Question: I wanted to ask what do you think would be the best way to denoise an array of coordinate points.
I've got something like on the bottom drawing and need to convert it into what's on the top drawing.

Thanks :)
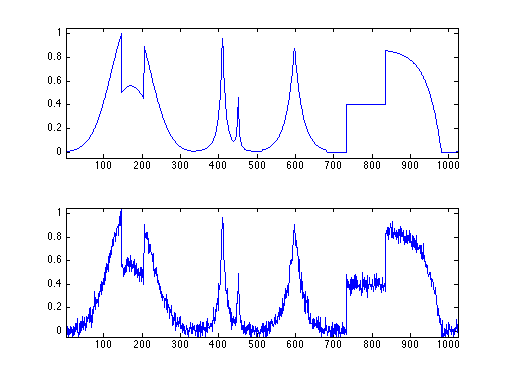
Answer: # Median filter
A typical way of doing signal noise removal is a <URL>.
If you have a noisy signal f(x), you can get a denoised signal g(x) by the following:
g(x) = median(f(z))
where R(x) = [x-w/2, x+w/2] and w is some window width.
# Example
Wikipedia has <URL>.
Here's an example of denoising using a median filter. The first image is the source, the second image is the noisy version, the third image is the denoised version, and the fourth image is the difference between the source and the denoised versions. Notice that most of the error is near boundaries, whereas error in regions without sudden jumps is very low.

---
For a broader look at the topic, look at <URL>.